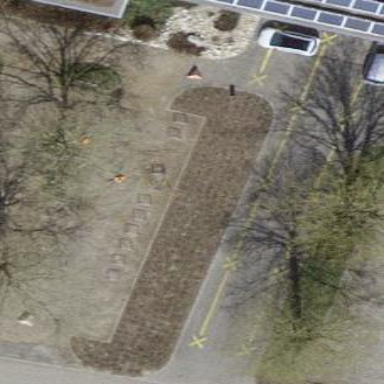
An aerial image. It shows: Flowerbed that is used for landscaping or gardening purposes.